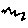
Label: zigzag